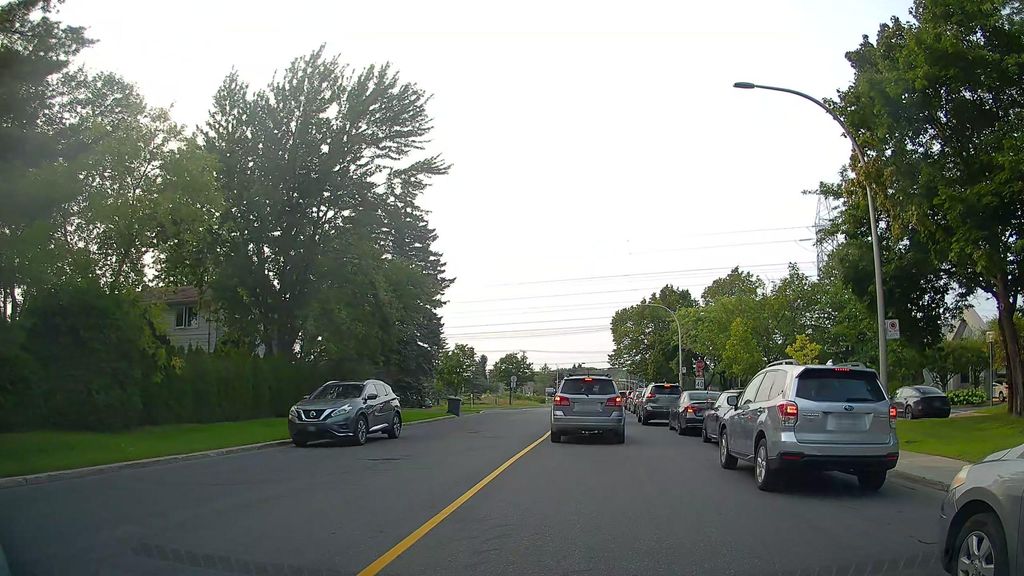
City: montreal